Field crop: tomato
Growth stage: 2
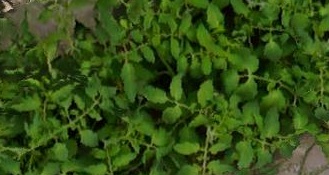
Species: tomato